Interaction volume radius: 5 \u00c5
Interaction volume height: 15 \u00c5
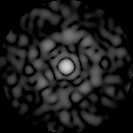
Disorder parameter: 0.8171